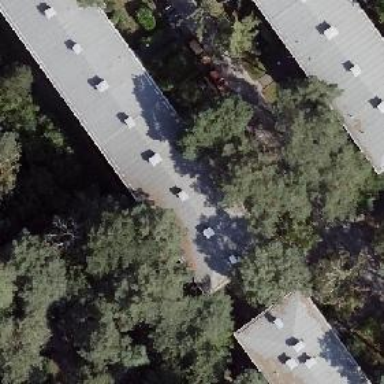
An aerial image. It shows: Apartment building with flat roof.